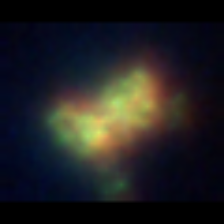
Taxon: Unknown_detritus
Group: Unknown